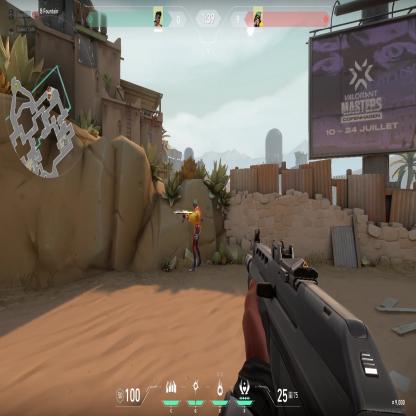
Label: enemy